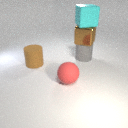
large gray rubber cylinder below large brown metal cube